Question: in my tomcat startup, i set -xms , -xmx to 1GB. inside visualvm when i monitor memory
1. when i do sampling of memory, it doesnt show accurate memory usage, until, if i press 'snapshot', and then the java classes that utilizing memory showing correct patterns and instances count. why like this?
2. also, as i set tomcat memory to 1gb, memory keep on increasing ing zip-zat and go up aroudn 960mb. until i press "perform gc" and the memory back to 200mb..
3. do you think needed to create scheduler to force hit perform.gc() on jvm ,everday at midnight?
any comments from my description

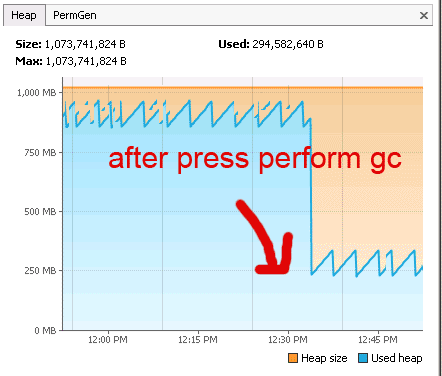
Answer: What I believe you see here is the concurrent Garbage Collector is doing young generation cleanups, but the heap is constantly churning so it can't get a hold of all the references for an old generation collection. When you hit the perform GC button you're doing a "stop-the-world" collection which blocks all the threads, freezing the heap, and allowing a much larger collection to occur. My main concerns here would be - does a large collection ever occur (after x hours)? Are you seeing OutOfMemory errors with a smaller heap?
1) Do you have the auto refresh button turned on? It may also be that profiler does a small GC (Eden space) before taking a snapshot.
2) This is perfectly normal. Garbage collection takes time and resources (processor cycles). If you've set your heap to a large size, it will wait until it reaches some percentage of that until triggering a garbage collection itself. I think the default free space to live object ratio is between 40% and 70% I know tomcat specifically changed the way it does garbage collection around version 5, tomcat v4 had performance issues because it spent a lot of time running the garbage collector. You may want to do some research here and see if tomcat has custom garbage collection options.
3) No. A nearly full heap is exactly what you're striving for. It may make sense to make the heap smaller so that a full garbage collection doesn't take such a long time. It's trade-off between lots of garbage collections (pauses) and lengthy garbage collections (long pauses). Each app is different, so I generally start with the defaults and tweak as needed. There are lots of options for garbage collection (and alternate collectors) if you're interested.
<URL>
Java 6 <URL>